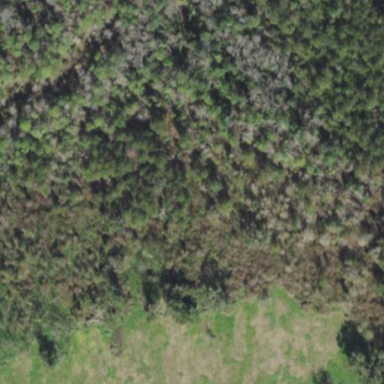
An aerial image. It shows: Mixed leaf woodland.